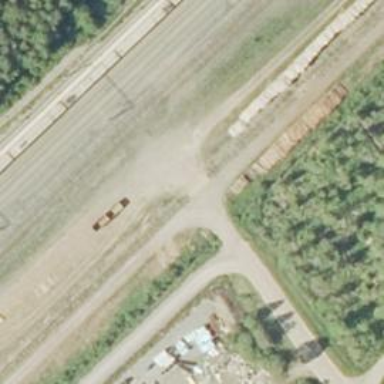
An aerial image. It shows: Level crossing with saltire markings.